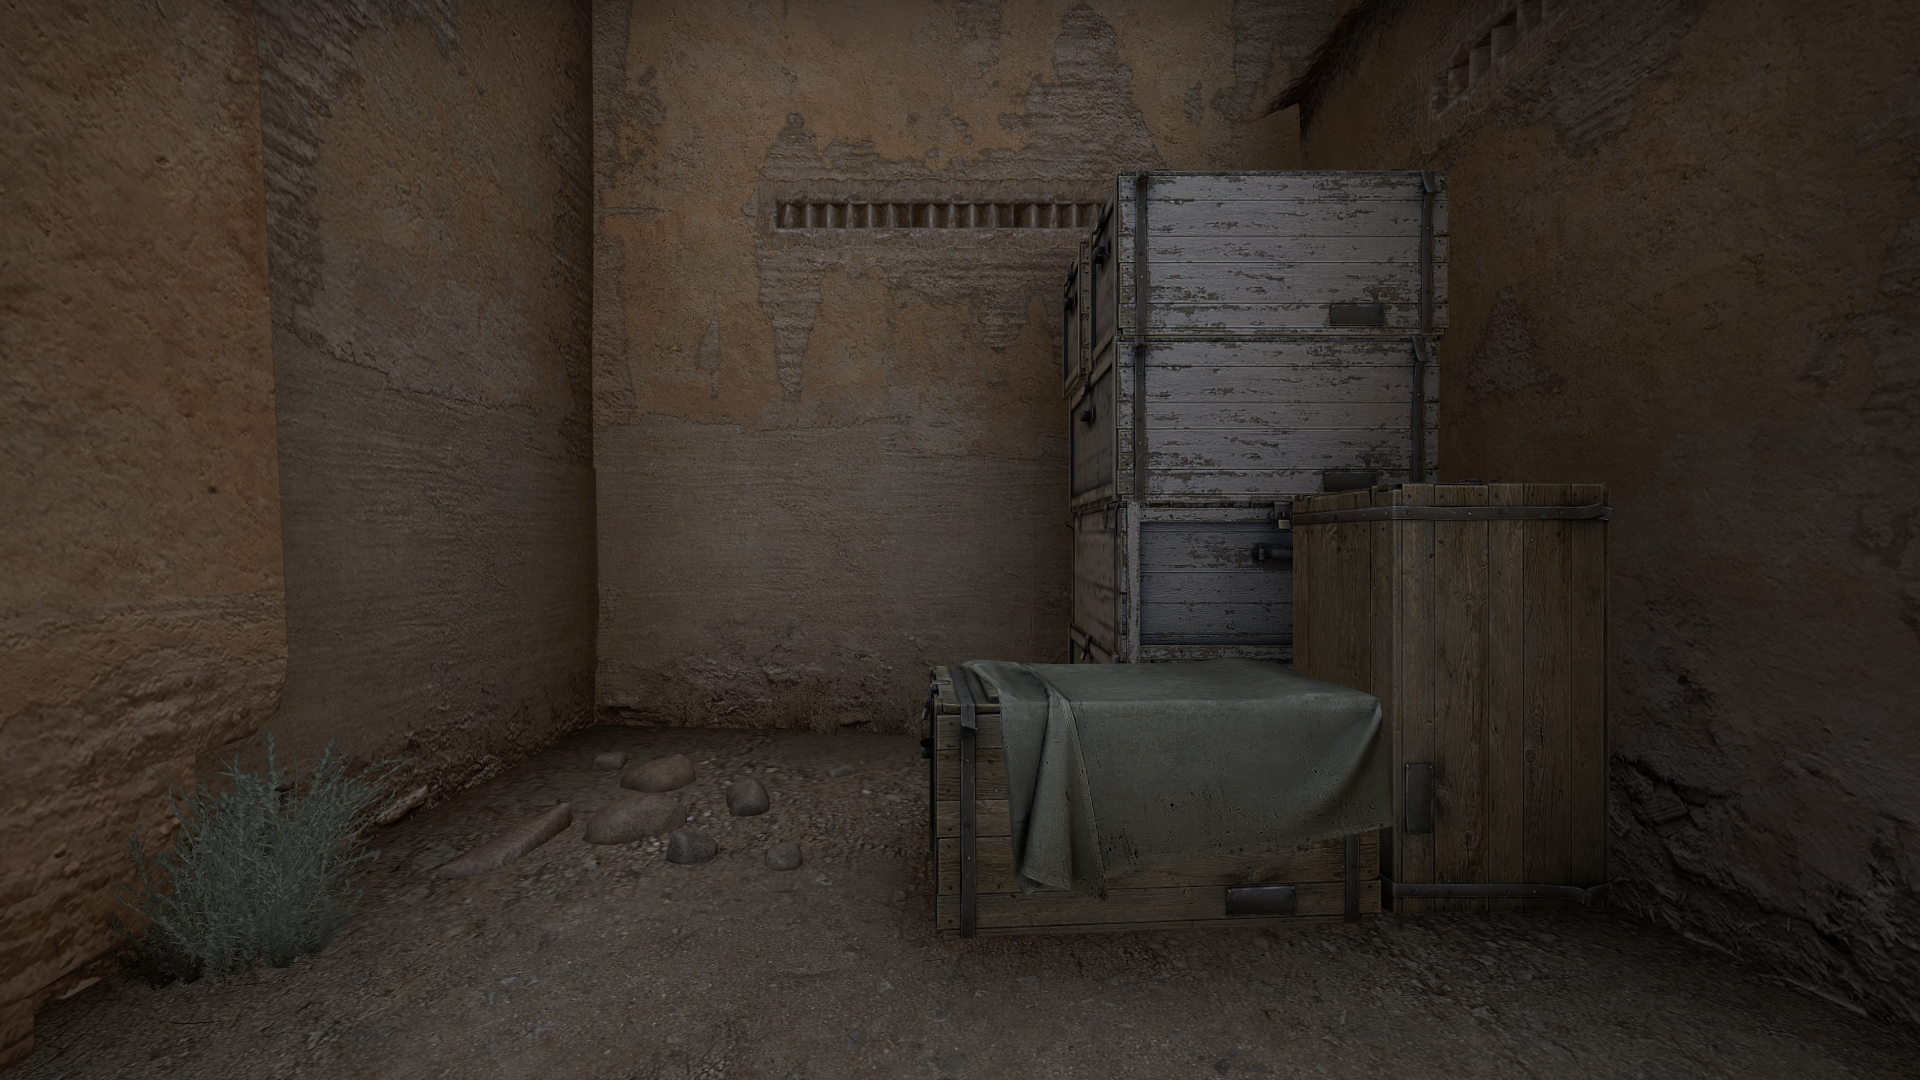
Map: de_dust2